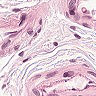
Metastatic tissue present: no